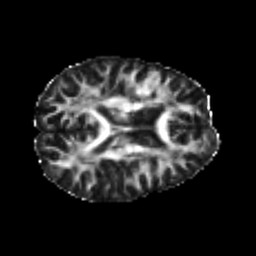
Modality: FA
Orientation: axial
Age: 21
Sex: female
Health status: healthy
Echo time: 0.074 s